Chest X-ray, PA view. Patient: 12 years old, sex M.
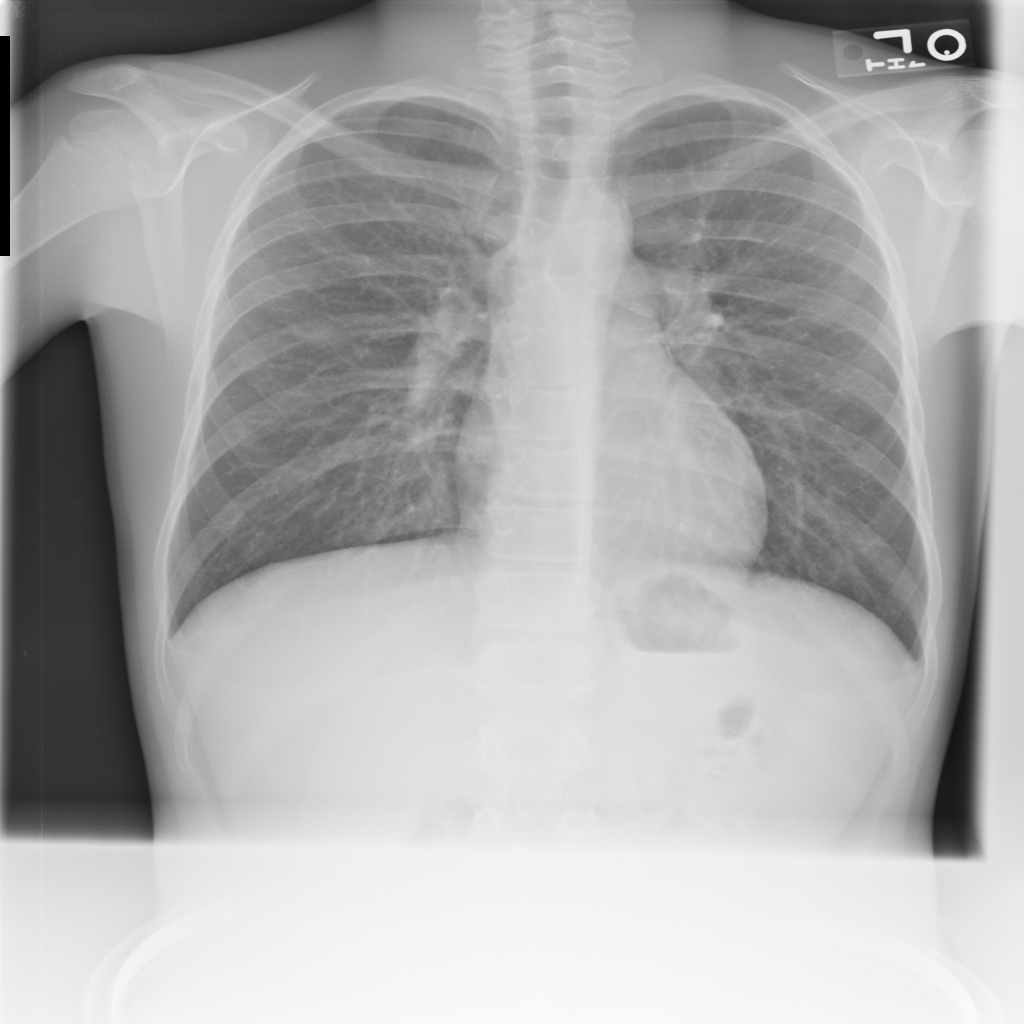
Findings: No Finding